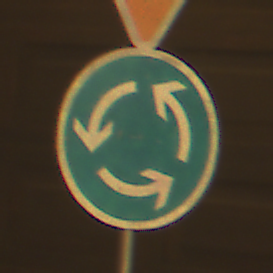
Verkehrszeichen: Kreisverkehr
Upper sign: VorfahrtGewaehren
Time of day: Night
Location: Outdoor (Urban)
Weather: Clear
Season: NotSpecified
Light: Artificial